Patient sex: M
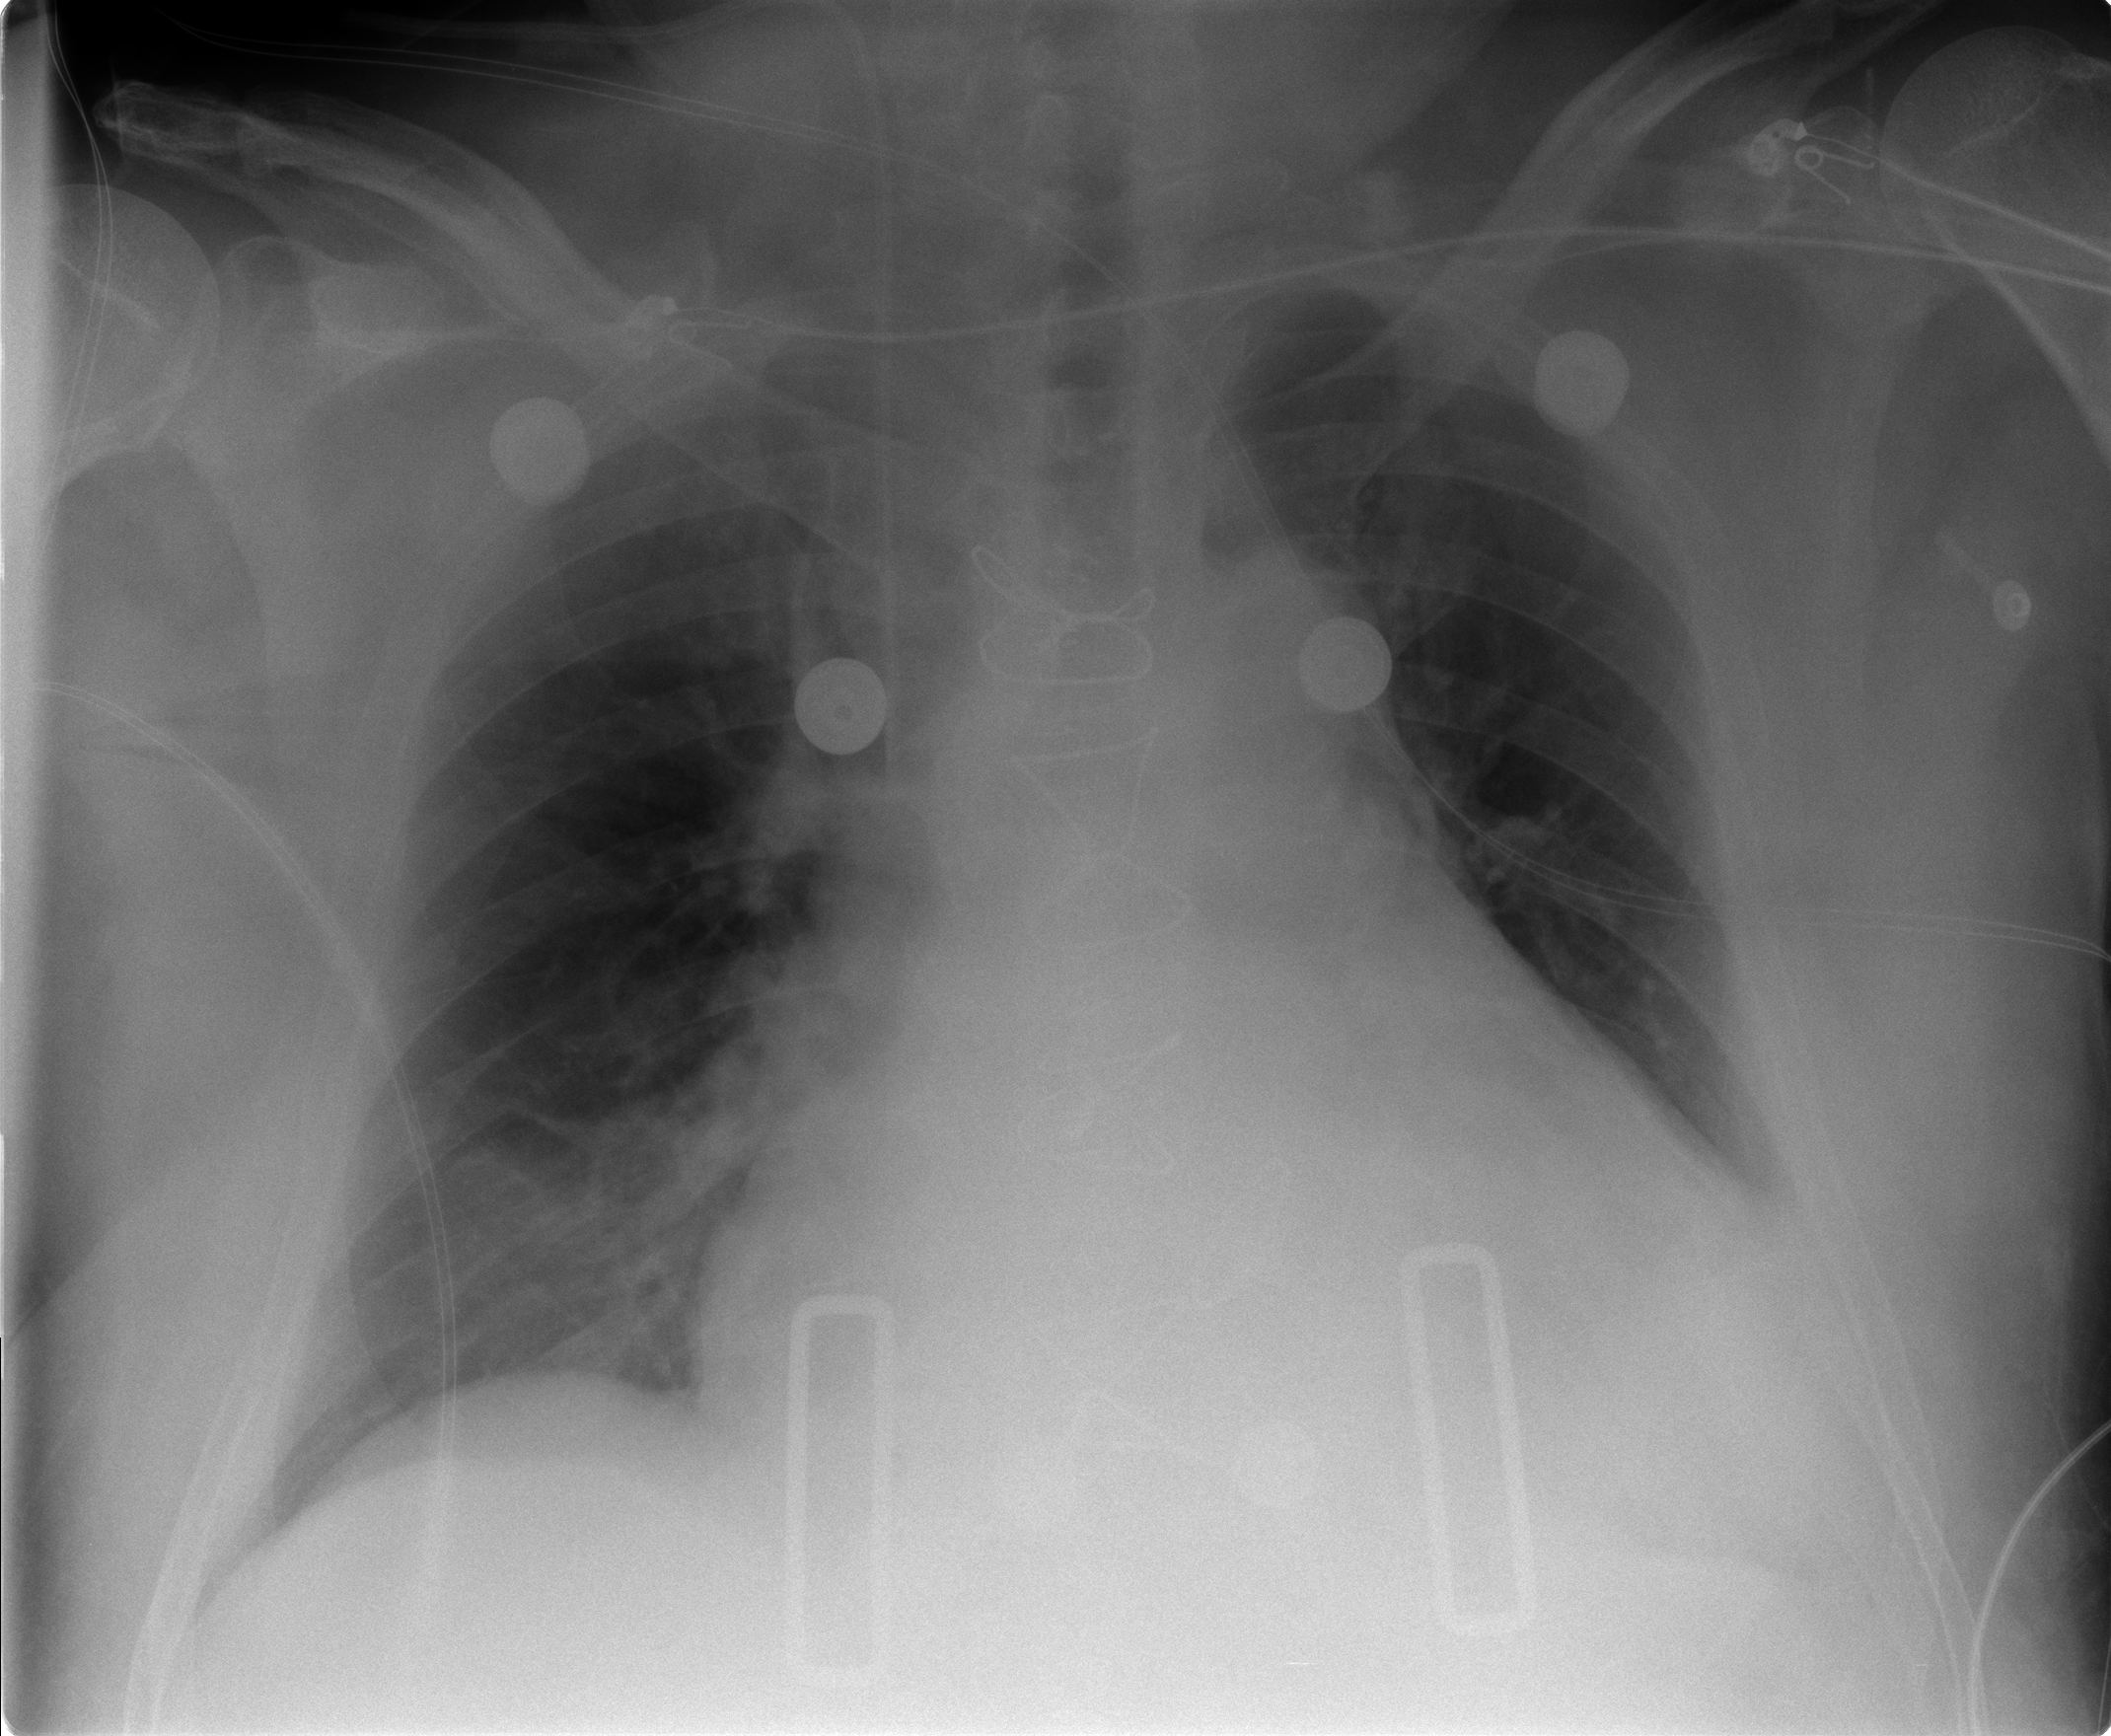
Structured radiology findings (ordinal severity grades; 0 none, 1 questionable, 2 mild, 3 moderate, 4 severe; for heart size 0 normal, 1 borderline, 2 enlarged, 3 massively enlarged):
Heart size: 3
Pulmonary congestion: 2
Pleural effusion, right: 0
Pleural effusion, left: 1
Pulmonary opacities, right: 0
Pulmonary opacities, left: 0
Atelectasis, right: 2
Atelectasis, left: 0